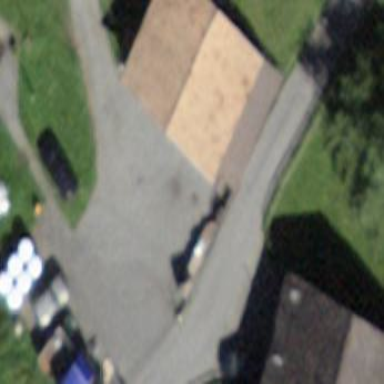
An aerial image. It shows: Shed building.